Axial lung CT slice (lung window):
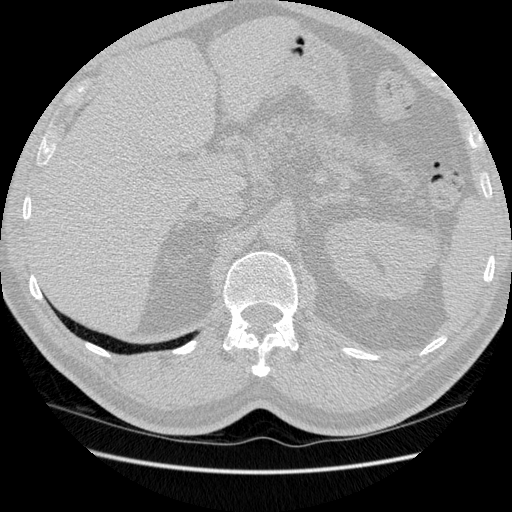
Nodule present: no